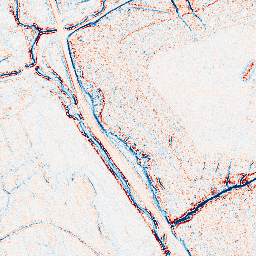
Category: edge_preserving
Decomposition family: anisotropic_diffusion
Decomposition parameters: iterations: 10
kappa: 100
gamma: 0.05
Upsampling method: sinc_hamming
Upsampling parameters: scale: 4
kernel_size: 16
Upsampling scale: 4